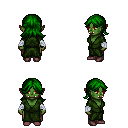
a pixel art fantasy rpg character, female body template, orc, green skin, green robe, robe skirt, green loose hair, white cloth bandages, maroon shoes, four views (front, back, left, right), 2x2 character sprite sheet, small pixel art, hard edges, no anti-aliasing